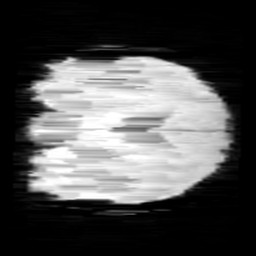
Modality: minIP
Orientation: coronal
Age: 9
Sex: male
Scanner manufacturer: siemens
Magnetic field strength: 3 T
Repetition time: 0.027 s
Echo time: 0.02 s